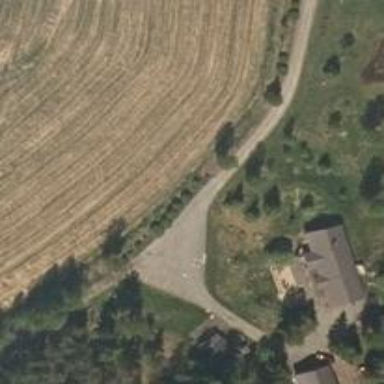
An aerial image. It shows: Turning circle on the road.